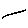
Label: line